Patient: sex M, age 65
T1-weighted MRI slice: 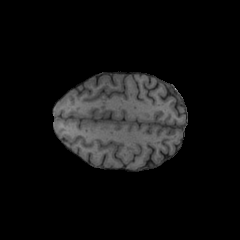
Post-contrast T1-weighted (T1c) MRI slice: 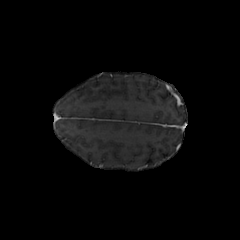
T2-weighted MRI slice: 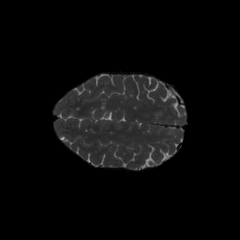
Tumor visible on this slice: no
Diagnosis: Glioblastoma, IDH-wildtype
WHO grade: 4